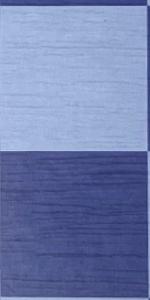
Label: Empty